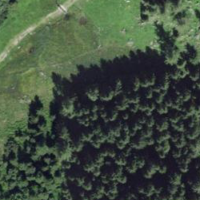
EUNIS habitat code: 23
Species observed at this site:
Rana temporaria
Vanessa atalanta